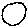
Label: circle